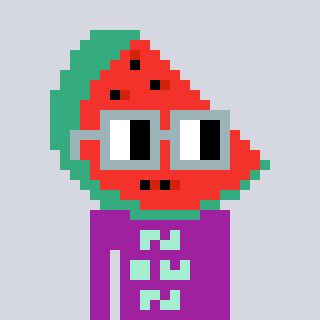
a pixel art character with square dark gray glasses, a watermelon-shaped head and a magenta-colored body on a cool background